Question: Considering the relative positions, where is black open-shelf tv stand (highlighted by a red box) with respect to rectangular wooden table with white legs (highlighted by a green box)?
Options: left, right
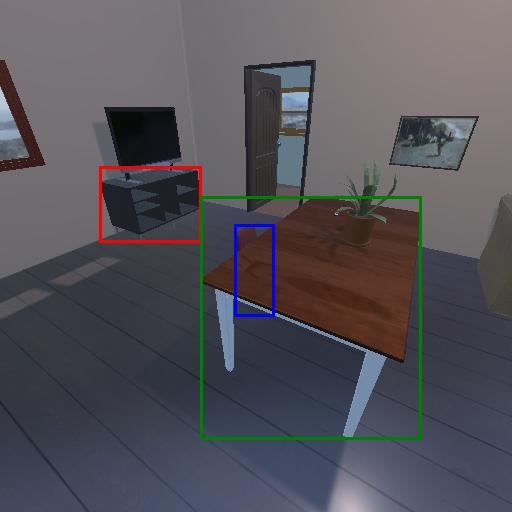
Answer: left